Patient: sex F, age 59
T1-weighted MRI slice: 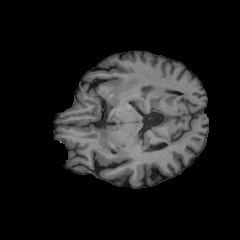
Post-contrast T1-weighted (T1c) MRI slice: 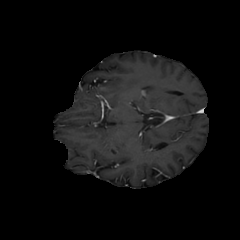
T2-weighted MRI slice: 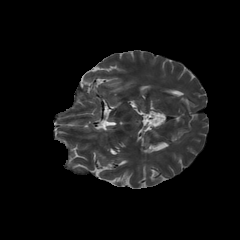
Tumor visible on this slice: yes
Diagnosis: Glioblastoma, IDH-wildtype
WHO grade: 4